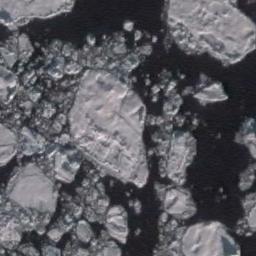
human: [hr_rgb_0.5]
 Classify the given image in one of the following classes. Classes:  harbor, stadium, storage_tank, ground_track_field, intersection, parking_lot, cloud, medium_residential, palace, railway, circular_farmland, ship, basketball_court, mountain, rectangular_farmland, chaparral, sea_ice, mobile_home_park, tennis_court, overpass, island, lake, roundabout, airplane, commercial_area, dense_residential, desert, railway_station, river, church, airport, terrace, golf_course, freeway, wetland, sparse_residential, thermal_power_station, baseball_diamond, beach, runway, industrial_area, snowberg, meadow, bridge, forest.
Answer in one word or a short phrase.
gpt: sea_ice